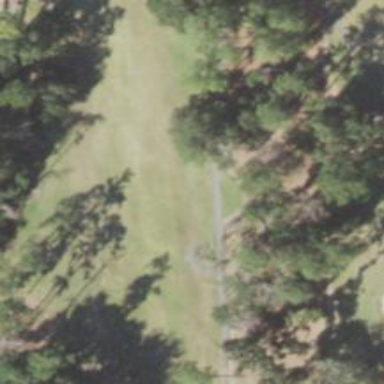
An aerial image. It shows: Golf cartpath that is also road path.